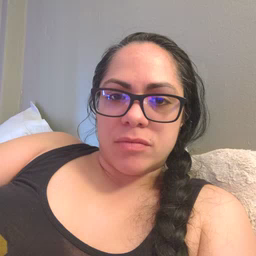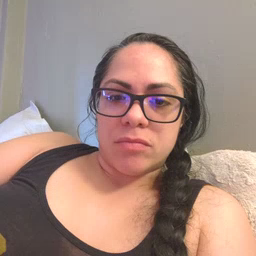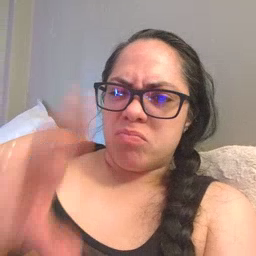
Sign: no